Aerial crown-view tile of a tropical tree (Barro Colorado Island, Panama), acquired 20241112:
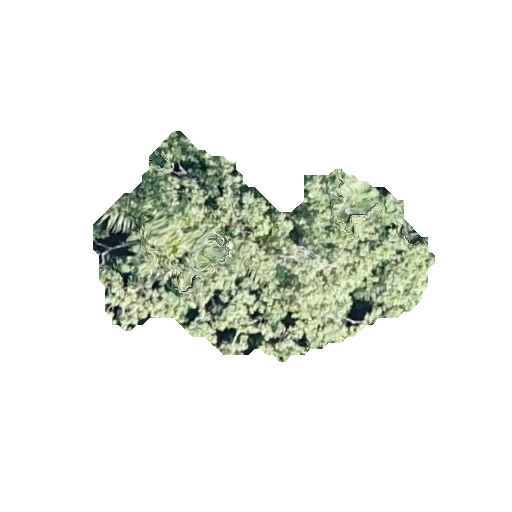
Species: Cordia alliodora
GBIF accepted scientific name: Cordia alliodora
Crown area: 76.909 m²